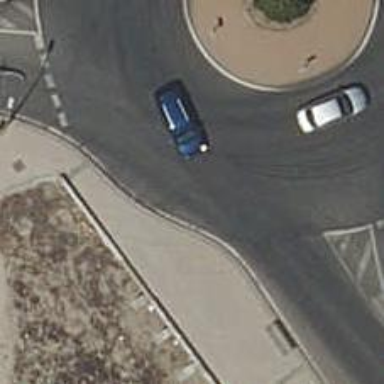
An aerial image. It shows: Residential road with asphalt surface leading up to roundabout.